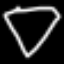
Label: diamond